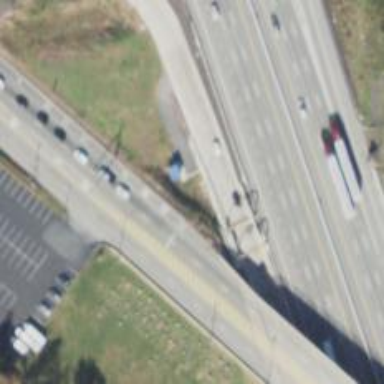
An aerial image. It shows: Toll gantry on the road.